Question: I want to create a chart using chartSeries with two or more time series on the SAME chart (overlaying each other). Bing/search doc have gotten me nowhere. Seems like should be fairly easy, I tried addTA, but didn't work. I tried the following code.
'''
chartSeries(c(PSEC, ARCC), type = "line")
'''
That resulted into this: (nevermind the fonts, the hell is the green blob?)

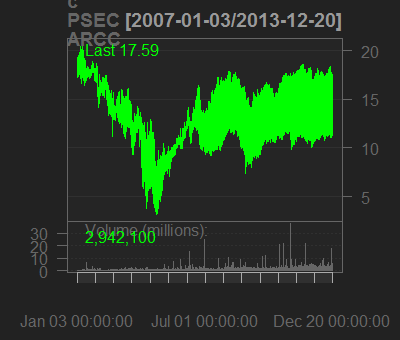
Answer: The green blob is what you asked R to plot. 'c(PSEC, ARCC)' is the same as 'rbind(PSEC, ARCC)', which creates a single OHLCVA object with two observations per index value (one for PSEC, one for ARCC). You said you tried 'addTA', but it "didn't work". Saying something "doesn't work" does not help people help you, especially when you don't even show the code that "doesn't work".
Here's a 'chartSeries' call that uses 'addTA', and a corresponding 'chart_Series' version. Note that 'chart_Series' automatically handles the y-axis range for you.
'''
> chartSeries(Cl(PSEC), TA="addTA(Cl(ARCC), on=1)")
> chart_Series(Cl(PSEC), TA="add_TA(Cl(ARCC), on=1)")
'''